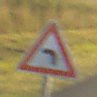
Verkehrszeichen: KurveLinks
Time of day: SunriseSunset
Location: Outdoor (RoadRail)
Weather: Clear
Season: NotSpecified
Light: Natural